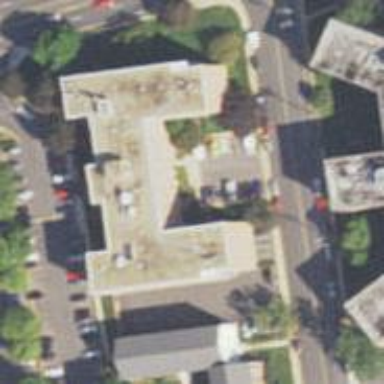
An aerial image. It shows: Image showing building with apartments.